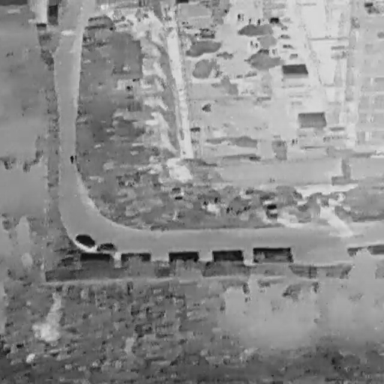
There are four People in the infrared image.